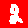
Digit: 2